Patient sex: M
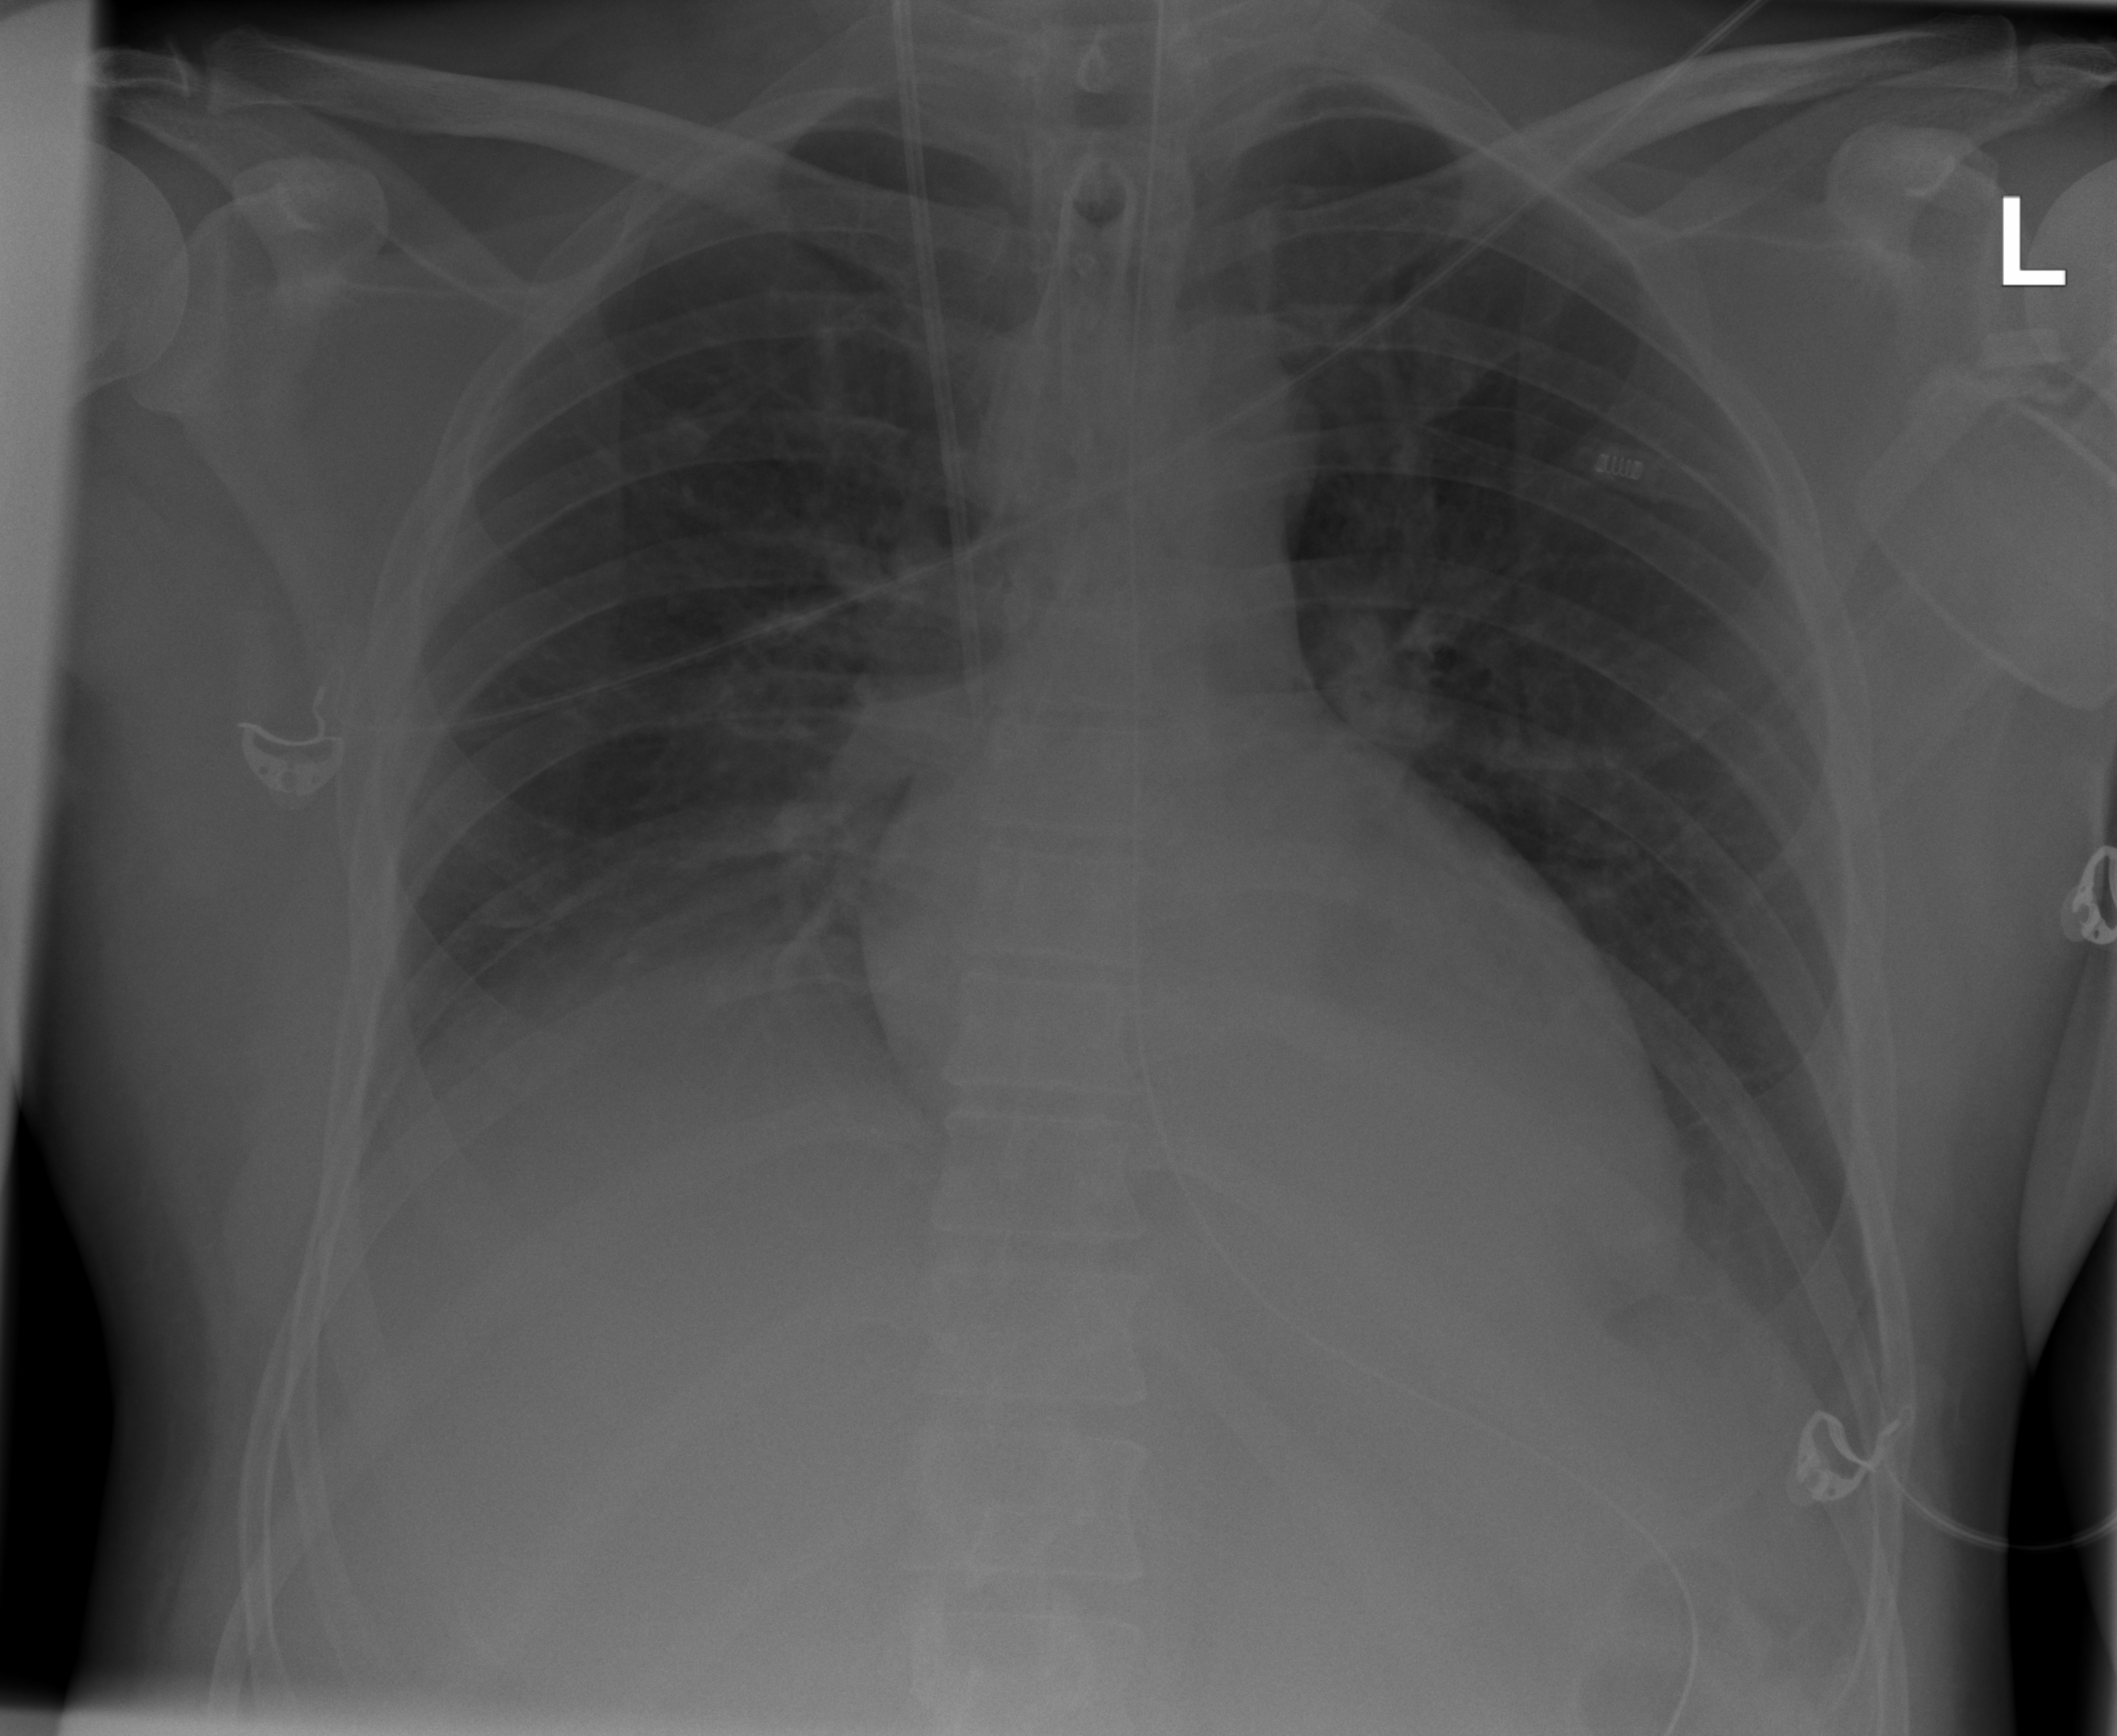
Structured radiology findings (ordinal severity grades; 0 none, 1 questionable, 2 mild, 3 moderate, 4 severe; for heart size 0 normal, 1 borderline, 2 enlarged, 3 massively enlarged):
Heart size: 0
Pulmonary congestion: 0
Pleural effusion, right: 2
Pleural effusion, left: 2
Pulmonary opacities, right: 0
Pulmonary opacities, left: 0
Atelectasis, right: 2
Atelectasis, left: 2